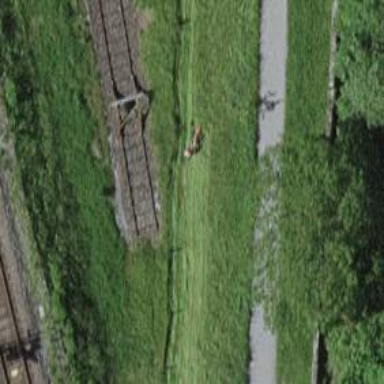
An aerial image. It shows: Railway buffer stop.